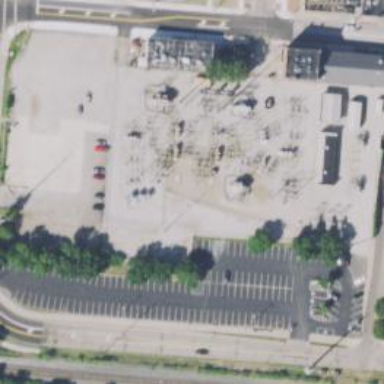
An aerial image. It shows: Switch for power supply.